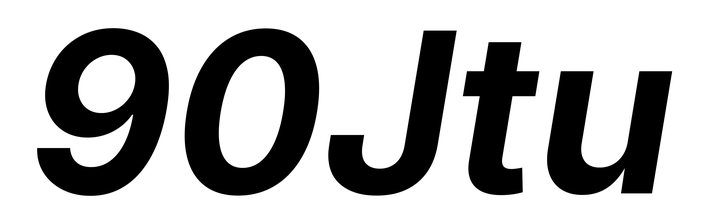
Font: Inter-Italic_Bold_Italic